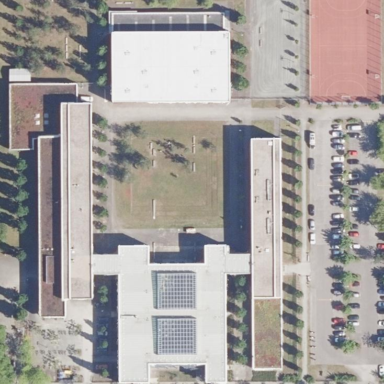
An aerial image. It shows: School.